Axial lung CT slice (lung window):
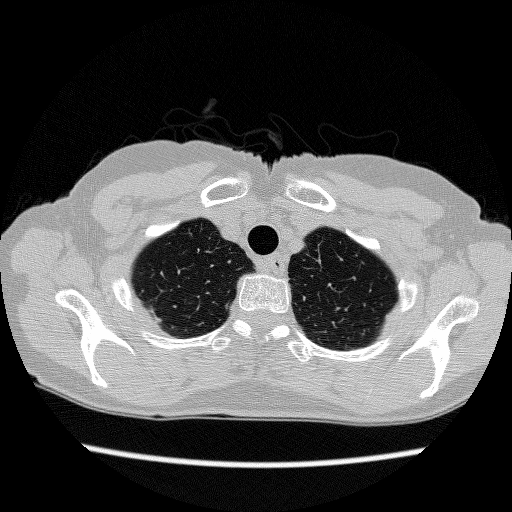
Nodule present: no